Field crop: maize
Growth stage: 2
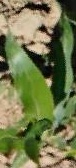
Species: maize